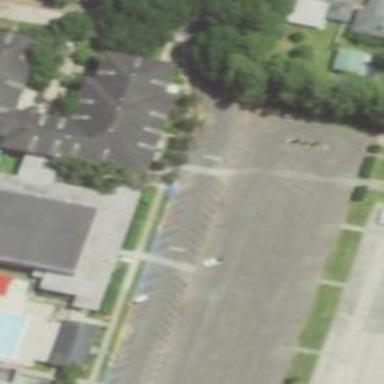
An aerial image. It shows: Parking area.